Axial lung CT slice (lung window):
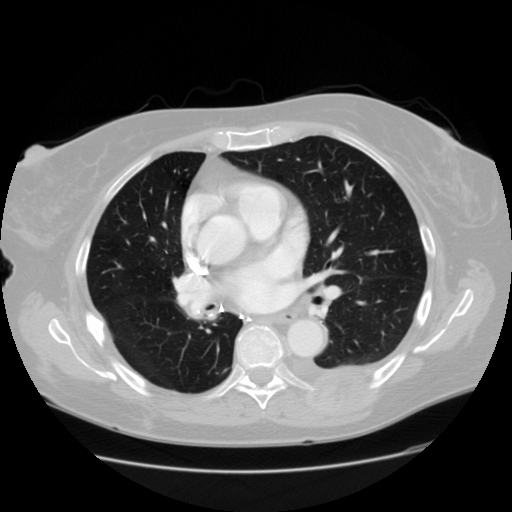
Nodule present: no